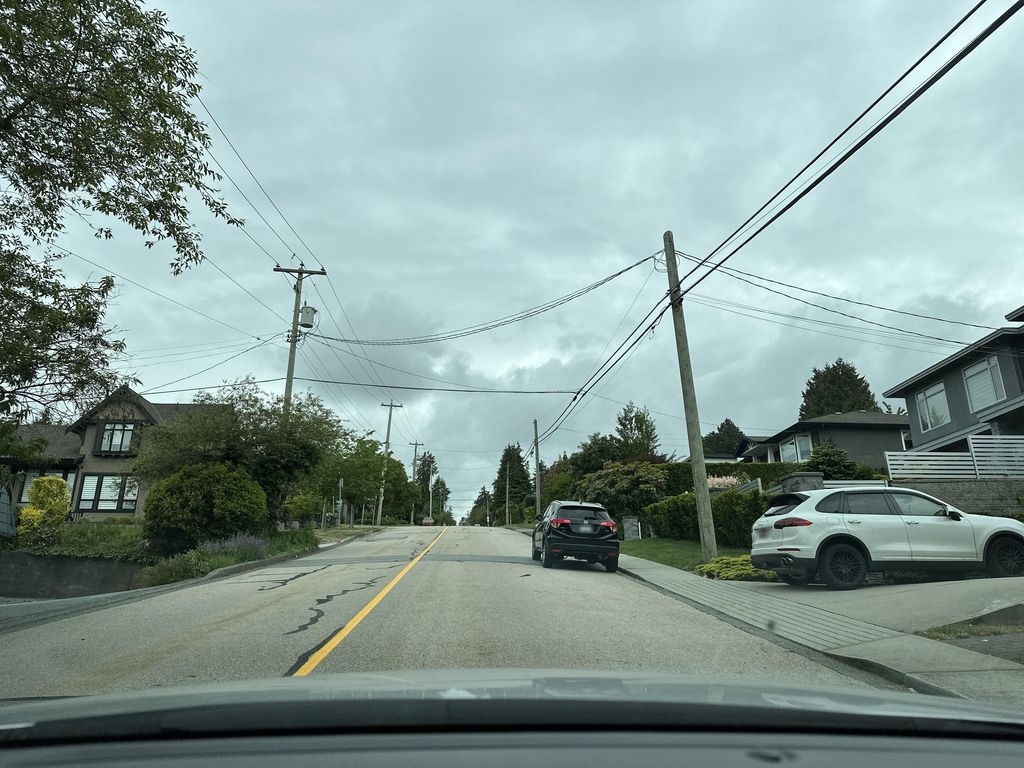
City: vancouver